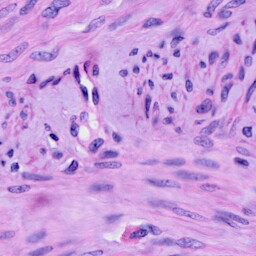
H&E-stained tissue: Cervix